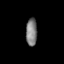
Tissue: prostate
Cell type: T cells
Senescence score: 0.7207
Nuclear area (px): 297
Mean DAPI intensity: 127.825